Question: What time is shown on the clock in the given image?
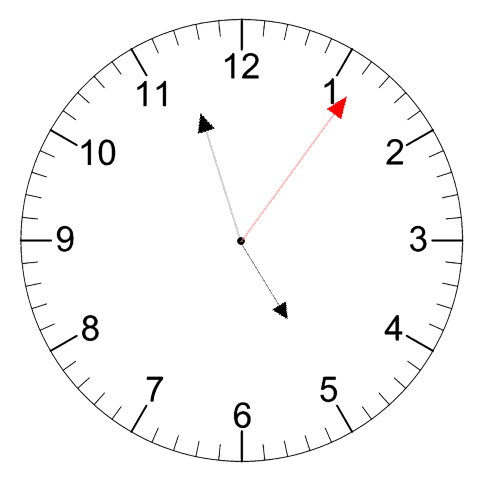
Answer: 04:57:06